Field crop: tomato
Growth stage: 1
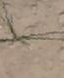
Species: cyperus